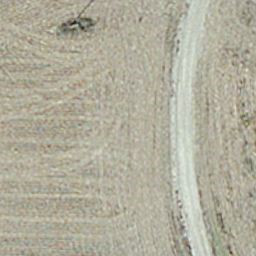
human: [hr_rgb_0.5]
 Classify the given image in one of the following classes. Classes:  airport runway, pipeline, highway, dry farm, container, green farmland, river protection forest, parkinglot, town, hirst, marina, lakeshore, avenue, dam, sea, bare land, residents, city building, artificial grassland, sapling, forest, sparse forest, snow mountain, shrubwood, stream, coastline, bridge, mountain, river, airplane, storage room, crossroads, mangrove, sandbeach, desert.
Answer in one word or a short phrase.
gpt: dry farm